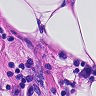
Metastatic tissue present: no